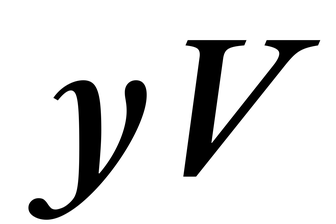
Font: LibreCaslonText-Italic_SemiBold_Italic